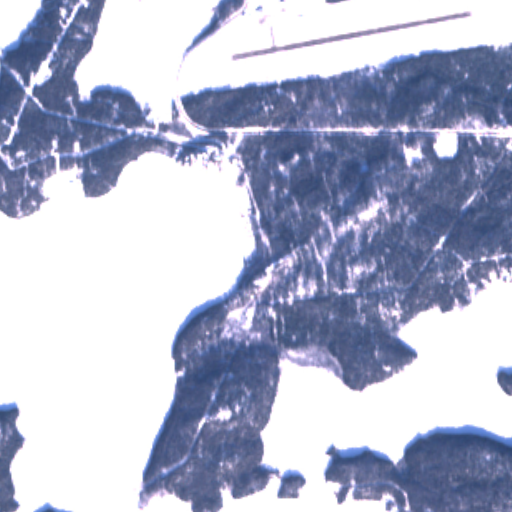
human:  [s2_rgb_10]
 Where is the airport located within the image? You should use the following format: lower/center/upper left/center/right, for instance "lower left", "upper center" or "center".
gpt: The airport is located in the upper right of the image.
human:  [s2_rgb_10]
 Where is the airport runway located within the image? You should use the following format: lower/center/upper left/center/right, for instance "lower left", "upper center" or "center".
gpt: The airport runway is located in the upper right of the image.
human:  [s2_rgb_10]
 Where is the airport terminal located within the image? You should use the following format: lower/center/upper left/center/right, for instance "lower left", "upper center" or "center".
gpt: The airport terminal is located in the upper center of the image.
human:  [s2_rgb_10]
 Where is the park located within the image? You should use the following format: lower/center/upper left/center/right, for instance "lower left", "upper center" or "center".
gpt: The park is located in the upper center of the image.
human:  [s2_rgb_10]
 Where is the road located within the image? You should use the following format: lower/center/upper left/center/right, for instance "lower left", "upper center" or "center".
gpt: There is no road in the image.